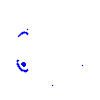
Particle: pion